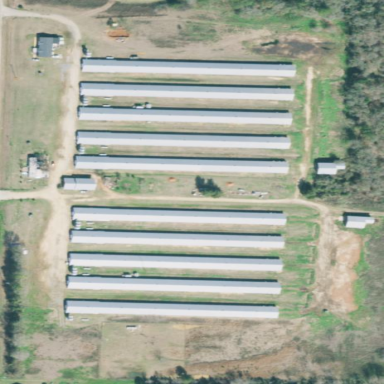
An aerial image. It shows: Poultry farmyard is depicted in the image.